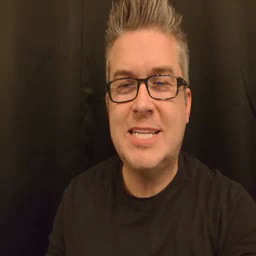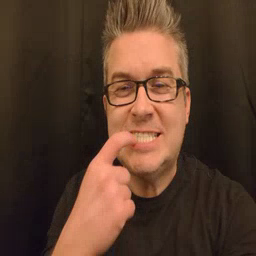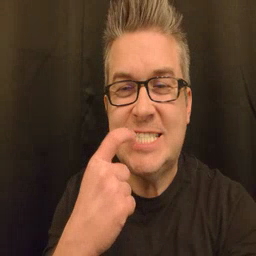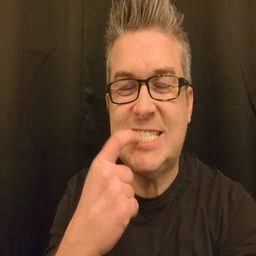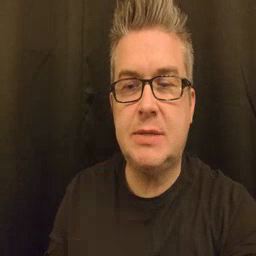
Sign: glasswindow